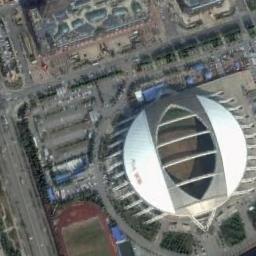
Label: stadium